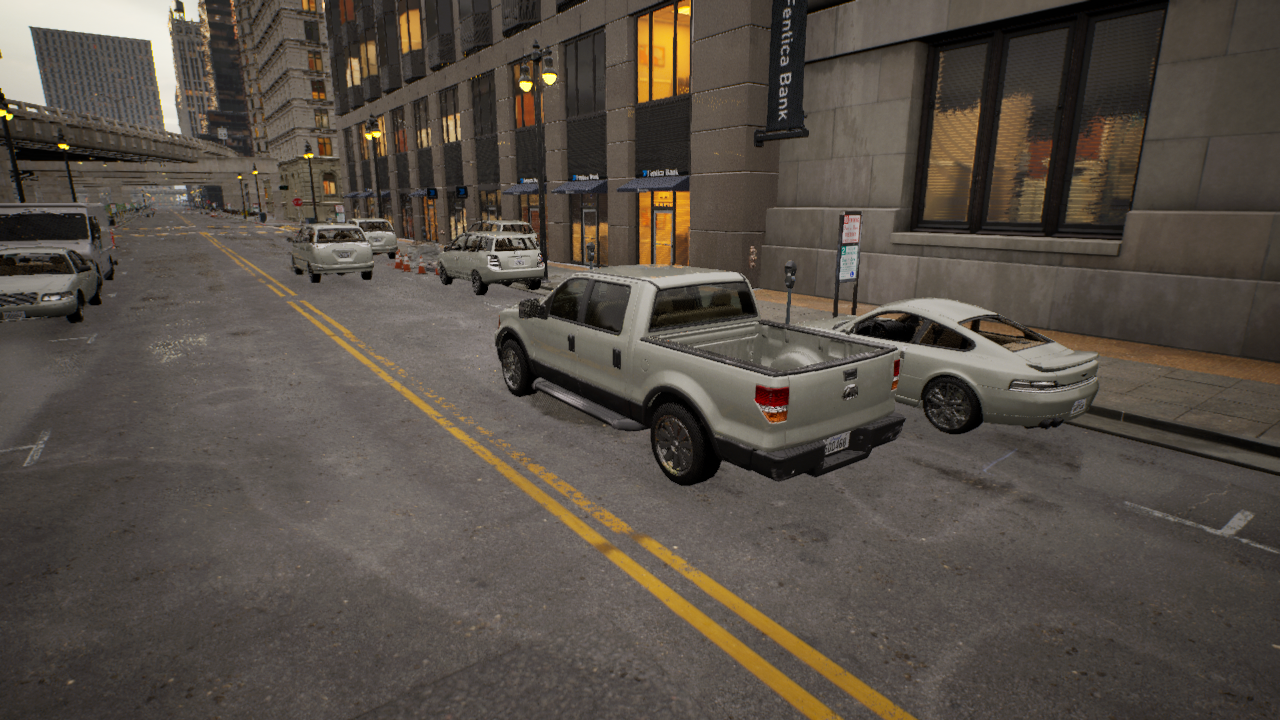
Venue: downtown
Lighting: golden hour
Vehicle rig: pickup